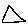
Label: triangle